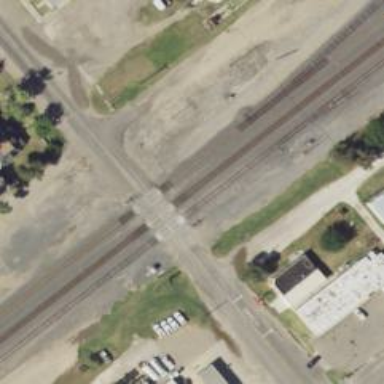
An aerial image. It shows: Railway level crossing.